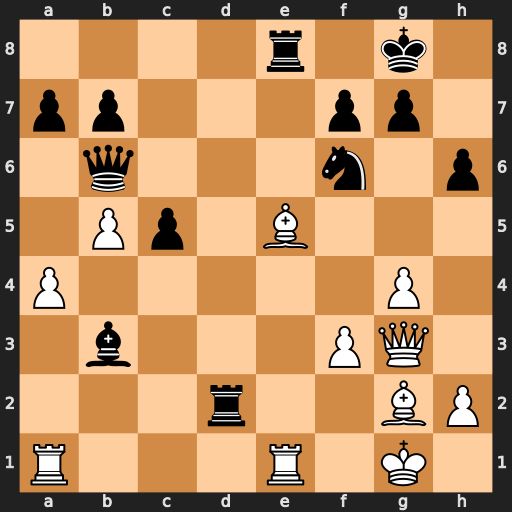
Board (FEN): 4r1k1/pp3pp1/1q3n1p/1Pp1B3/P5P1/1b3PQ1/3r2BP/R3R1K1
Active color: w
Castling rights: -
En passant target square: -
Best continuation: Bc7 Rxe1+ Rxe1